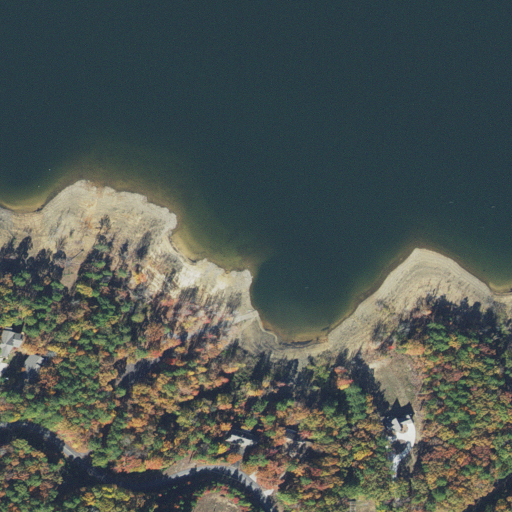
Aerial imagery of valley in Arkansas named Wildcat Hollow containing open water, mixed forest, deciduous forest, open development, low intensity development, pasture, barren land, and medium intensity development